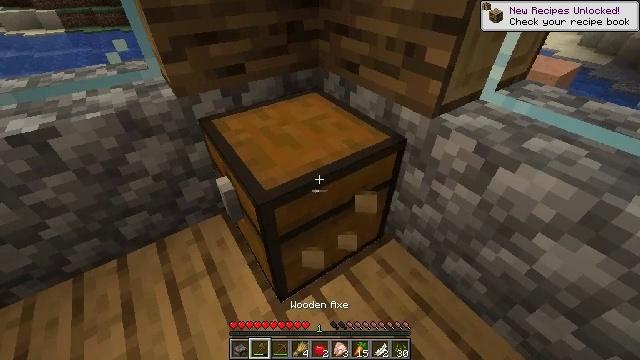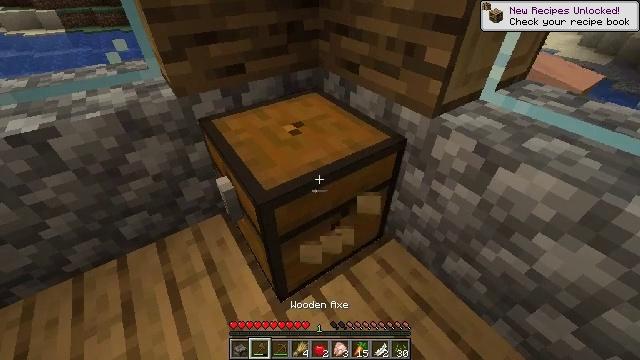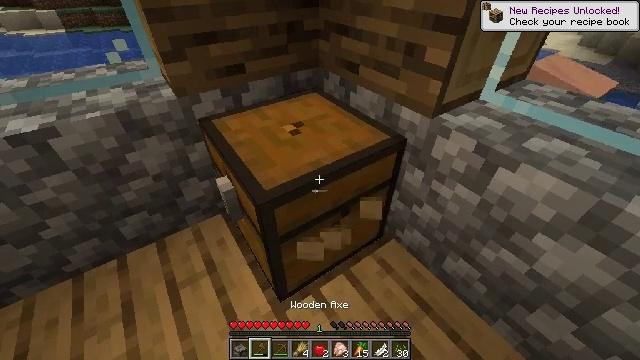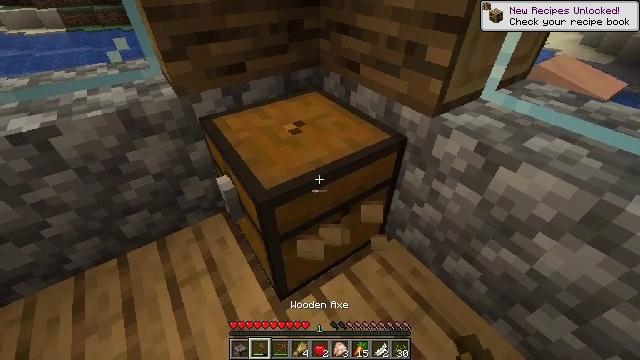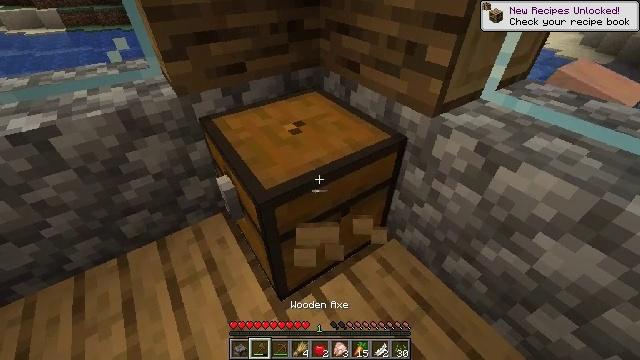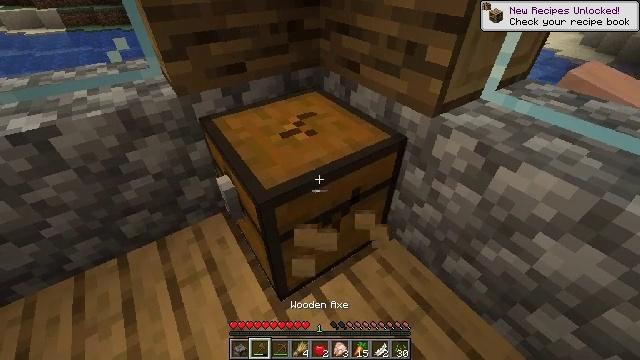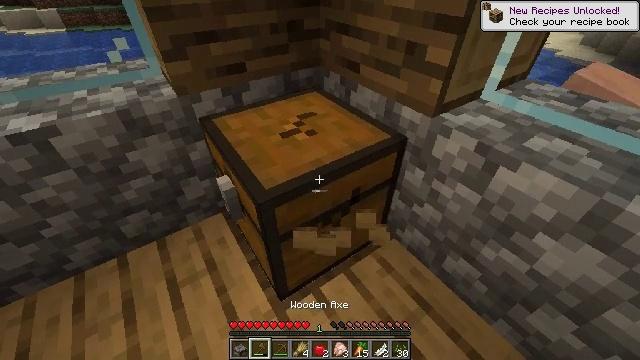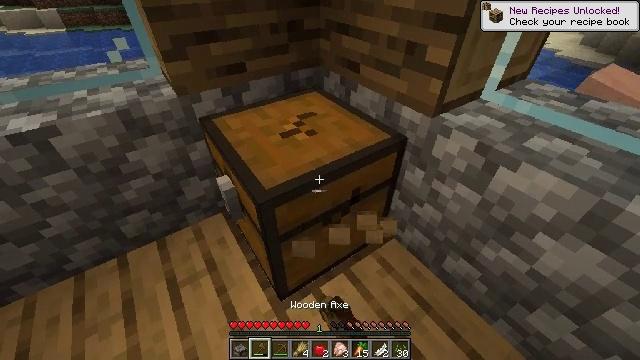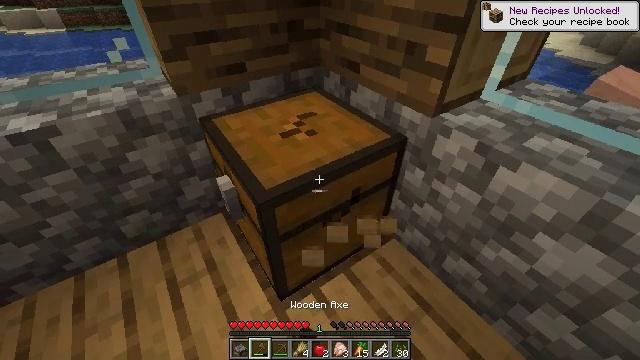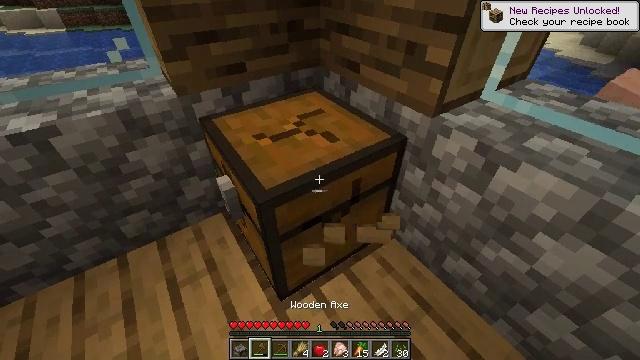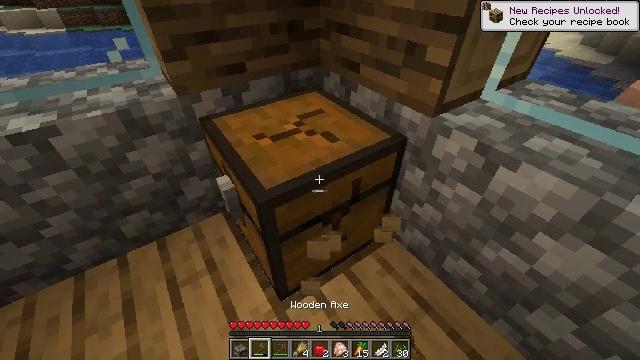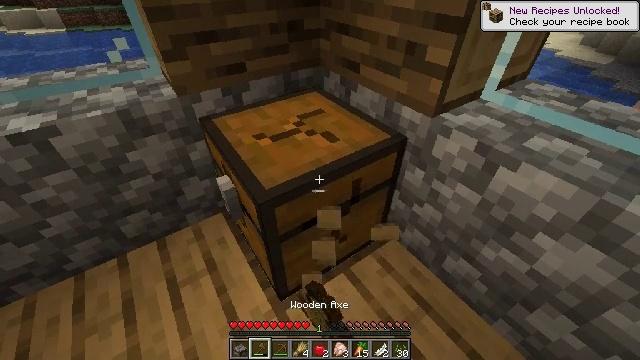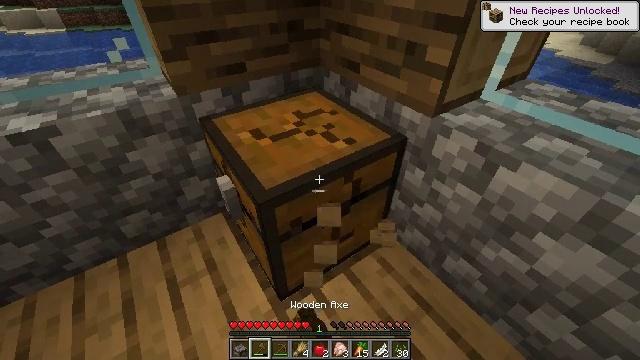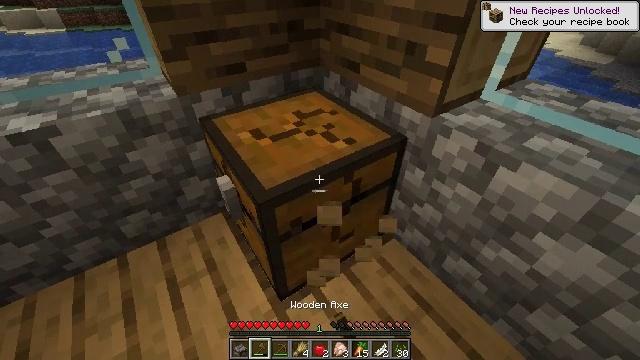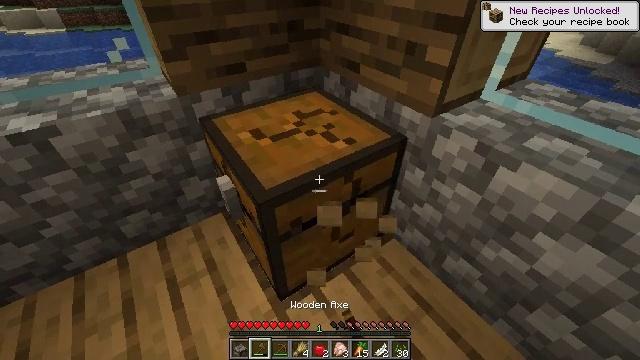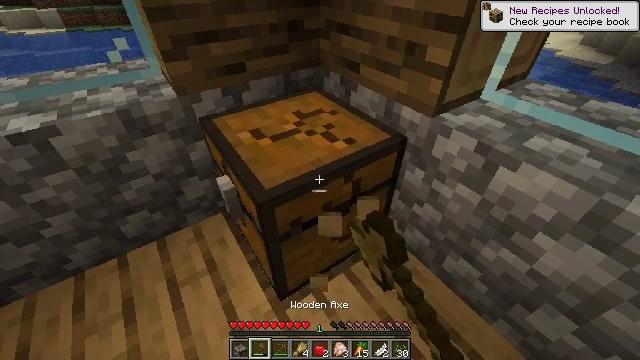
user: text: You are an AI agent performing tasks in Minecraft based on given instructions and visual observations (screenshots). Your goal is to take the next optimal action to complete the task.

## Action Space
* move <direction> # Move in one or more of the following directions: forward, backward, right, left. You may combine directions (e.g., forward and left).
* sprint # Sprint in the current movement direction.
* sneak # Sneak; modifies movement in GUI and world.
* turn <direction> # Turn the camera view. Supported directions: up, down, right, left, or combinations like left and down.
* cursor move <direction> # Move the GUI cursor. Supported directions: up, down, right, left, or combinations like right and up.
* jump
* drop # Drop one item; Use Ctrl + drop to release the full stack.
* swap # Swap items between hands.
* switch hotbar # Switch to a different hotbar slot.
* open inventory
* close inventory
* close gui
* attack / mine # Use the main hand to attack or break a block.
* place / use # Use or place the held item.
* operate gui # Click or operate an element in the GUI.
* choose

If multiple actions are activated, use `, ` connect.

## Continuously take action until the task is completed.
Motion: motion action
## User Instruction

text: Attack the chest to pick it up.
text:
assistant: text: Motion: attack / mine
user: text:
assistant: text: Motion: attack / mine
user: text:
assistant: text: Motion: attack / mine
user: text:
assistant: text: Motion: attack / mine
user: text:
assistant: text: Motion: attack / mine
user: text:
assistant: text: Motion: attack / mine
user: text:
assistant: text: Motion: attack / mine
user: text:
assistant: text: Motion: attack / mine
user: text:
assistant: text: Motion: attack / mine
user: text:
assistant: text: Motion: attack / mine
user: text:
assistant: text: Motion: attack / mine
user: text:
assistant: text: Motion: attack / mine
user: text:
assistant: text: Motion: attack / mine
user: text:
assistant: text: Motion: attack / mine
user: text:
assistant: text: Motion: attack / mine
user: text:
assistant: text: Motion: attack / mine
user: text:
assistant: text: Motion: attack / mine
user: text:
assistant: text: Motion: attack / mine
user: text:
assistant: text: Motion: attack / mine
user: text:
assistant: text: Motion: attack / mine
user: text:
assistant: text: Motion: attack / mine
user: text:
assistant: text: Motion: attack / mine
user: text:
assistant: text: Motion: attack / mine
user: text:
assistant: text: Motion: attack / mine
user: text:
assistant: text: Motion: attack / mine
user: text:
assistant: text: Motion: attack / mine
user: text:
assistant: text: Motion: move forward, attack / mine
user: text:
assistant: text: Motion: move forward, turn down, attack / mine
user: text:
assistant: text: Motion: move forward, turn right and down, attack / mine
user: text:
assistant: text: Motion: move forward and move left, turn right and down, attack / mine